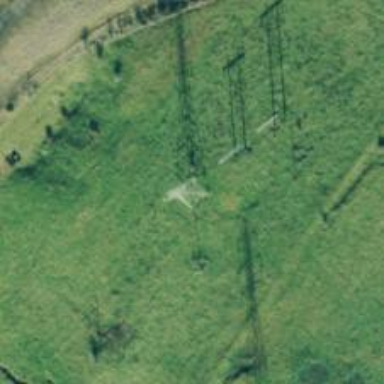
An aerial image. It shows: Lattice structure tower used for power transmission.